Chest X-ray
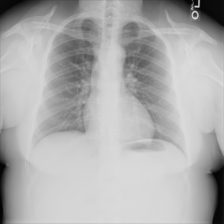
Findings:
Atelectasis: negative
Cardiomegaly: negative
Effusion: negative
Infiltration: negative
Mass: negative
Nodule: negative
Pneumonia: negative
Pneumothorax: negative
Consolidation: negative
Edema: negative
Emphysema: negative
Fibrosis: negative
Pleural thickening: negative
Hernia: negative